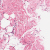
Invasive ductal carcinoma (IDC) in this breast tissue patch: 0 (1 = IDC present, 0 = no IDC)